Question: I have uploaded some images within the CKEditor in the Django admin interface. I can browse and select images by clicking the "Image" button in the editor, and then click "Browse Server" in the window that pops up. Here is a screenshot of the pop-up:

My question is: How can I delete images on the server?
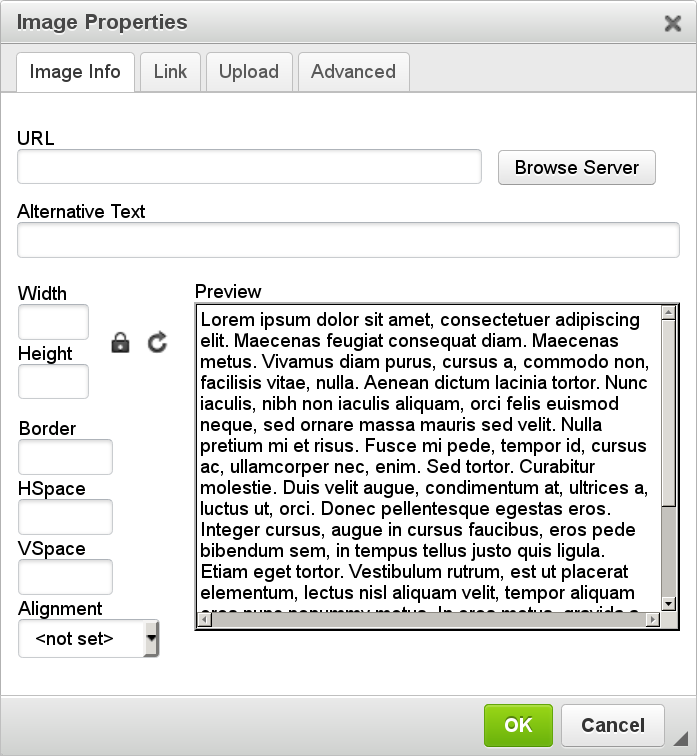
Answer: Unfortunately this is true. Django-ckeditor does not provide any built-in solution for that problem. Information about uploaded files are not stored anywhere.
If you want to keep them - you have to do it by yourself!
Create the appropriate with the overridden method (or use any of ready "smart fields" which can handle removal of files for you, <URL>:
'''
from django.db import models
class UploadedFile(models.Model):
uploaded_file = models.FileField(upload_to=u"storage/")
uploaded_at = models.DateField(editable=False, auto_now_add=True)
def __str__(self):
return os.path.basename(self.uploaded_file.path)
def url(self):
return self.uploaded_file.url
def delete(self, *args, **kwargs):
file_storage, file_path = self.uploaded_file.storage, self.uploaded_file.path
super(UploadedFile, self).delete(*args, **kwargs)
file_storage.delete(file_path)
'''
Provide your own implementation of "" (and optional "") view, which will be used to memorize transactions:
'''
from django.conf import settings
from django.contrib.admin.views.decorators import staff_member_required
from django.views.decorators.cache import never_cache
from django.views.decorators.csrf import csrf_exempt
from ckeditor_uploader.views import upload, browse
from .models import UploadedFile
import re
@staff_member_required
@csrf_exempt
def ckeditor_upload_wrapper(request, *args, **kwargs):
response = upload(request, *args, **kwargs)
if b"Invalid" not in response.content:
try:
matched_regex = re.search("callFunction\(\d, '(.*)'\);", str(response.content))
file_location = matched_regex.group(1).lstrip(settings.MEDIA_URL)
UploadedFile(uploaded_file=file_location).save()
except Exception:
pass
return response
@staff_member_required
@csrf_exempt
@never_cache
def ckeditor_browse_wrapper(request, *args, **kwargs):
return browse(request, *args, **kwargs)
'''
Change default redirects in :
'''
...
from app.views import ckeditor_upload_wrapper, ckeditor_browse_wrapper
urlpatterns = [
url(r'^admin/', admin.site.urls),
#url(r'^ckeditor/', include('ckeditor_uploader.urls')),
url(r'^ckeditor/upload/', ckeditor_upload_wrapper, name='ckeditor_upload'),
url(r'^ckeditor/browse/', ckeditor_browse_wrapper, name='ckeditor_browse'),
...
]
'''
and that's all... Now if you your new model, you will grant tha ability to browse, search and remove any of uploaded pictures directly from the Django Admin panel.
(This solution was implemented for with extension )